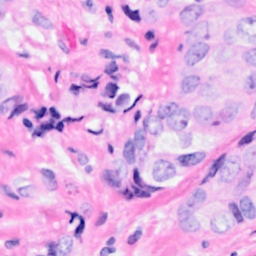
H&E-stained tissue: Breast